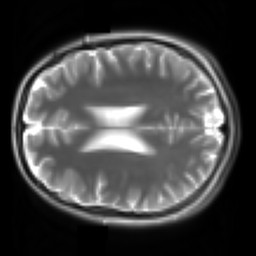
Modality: T2w
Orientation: axial